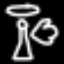
Label: angel